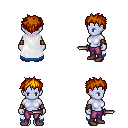
a pixel art fantasy rpg character, female body template, dark elf, purple skin, white trimmed cape, magenta pants, dark blonde bedhead hairstyle, leather bracers, maroon shoes, dagger, four views (front, back, left, right), 2x2 character sprite sheet, small pixel art, hard edges, no anti-aliasing